Question: I'm trying to write tiff images using box drawing characters, but all of the characters in question show up as:
The box draw characters (e.g. "+-+|+++-+++++") were pasted directly into the source code, and they show up correctly when saved to a text file, but I don't understand why they're not showing up on the image.
Here is an example of the code I'm using to draw the image:
'''
# coding=utf-8
text = "+-+|+++-+++++"
from PIL import Image, ImageDraw, ImageFont, TiffImagePlugin
img = Image.new("1",(1200,1600),1)
font = ImageFont.truetype("cour.ttf",14,encoding="unic")
draw = ImageDraw.Draw(img)
draw.text((40,0), text, font=font, fill=0)
img.save("imagefile.tif","TIFF")
'''
I'm using python version 2.7.2 on Windows 7.
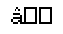
Answer: I'm not sure which of these is your problem, because there are multiple ways you can get this, so I'll go over all of the possibilities:
First, make sure the file is actually saved as UTF-8. By default, Notepad, and many other editors, will save files in your system encoding, which is probably something like cp1252. Testing that "it looks right" and "when the script writes those characters to a file and I open that file in Notepad, it looks right" doesn't tell you anything; obviously if you save a cp1252 file and open it as cp1252, it looks right.
Just adding "coding=utf-8" to the top doesn't magically change how the file is saved (except with a few smart editors, like emacs). It just tells Python that "this source file is UTF-8", even if it's really something else. So, Python ends up interpreting your cp1252 as UTF-8 and getting mojibake, like an a-with-circumflex in place of a line-drawing character.
You're usually better off using explicit backslash escapes, like '+' instead of '+-', especially if you don't even know how to tell if the file is UTF-8, much less how to fix it.
Second, you almost never want to put non-ASCII characters into a 'str' literal; use a 'unicode' literal unless you have a good reason to do otherwise.
On top of that, if you pass 'draw.text' a 'str', PIL will decode it with your default charset--which again is probably not UTF-8. So, even if everything else so far were correct, your code would be handing over some UTF-8 to be parsed as cp1252, so mojibake again. Using a 'unicode' literal would avoid this problem entirely; otherwise, you need to pass 'text.decode('utf-8')'.
Putting that all together:
'''
text = u"+-+|+++-+++++"
'''
And now the coding declaration and the actual encoding used to save the file don't matter, because the file is pure ASCII.
But you may still get the missing-character rectangles, because many fonts don't have the line-drawing characters. I don't know what your 'cour.ttf' is, but I found two Courier TTF fonts on my system, one from an old Mac OS and one from Windows XP, and neither one has them. If that's your problem you obviously need to use a different font.
One other possibility: If you're still getting mojibake with the fixes above, 'cour.ttf' may not be a Unicode-ordered font file, but one of the older TTF orders. A font viewer should show you the TTF order of the file. (I'm pretty sure Windows comes with one, but I have no idea where it is in Windows 7 or how to use it.) Then you need to pass the right thing in place of ''unic'' as the 'encoding' when loading the font. But most fonts that aren't either 'unic' or 'symb' probably won't have the line-drawing characters anyway.